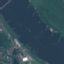
Land use / land cover: River